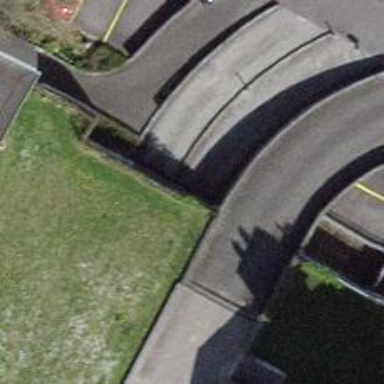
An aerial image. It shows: Parking aisle road that goes through tunnel.